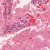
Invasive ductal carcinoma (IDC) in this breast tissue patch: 0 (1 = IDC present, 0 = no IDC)